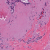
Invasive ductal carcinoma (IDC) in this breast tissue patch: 0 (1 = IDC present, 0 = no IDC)